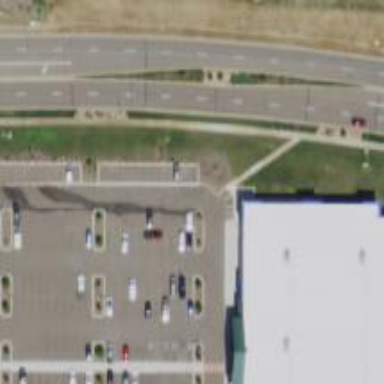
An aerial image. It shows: Parking space.